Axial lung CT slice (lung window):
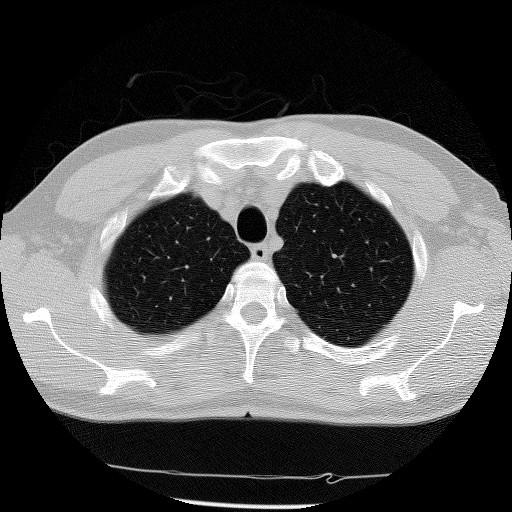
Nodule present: no